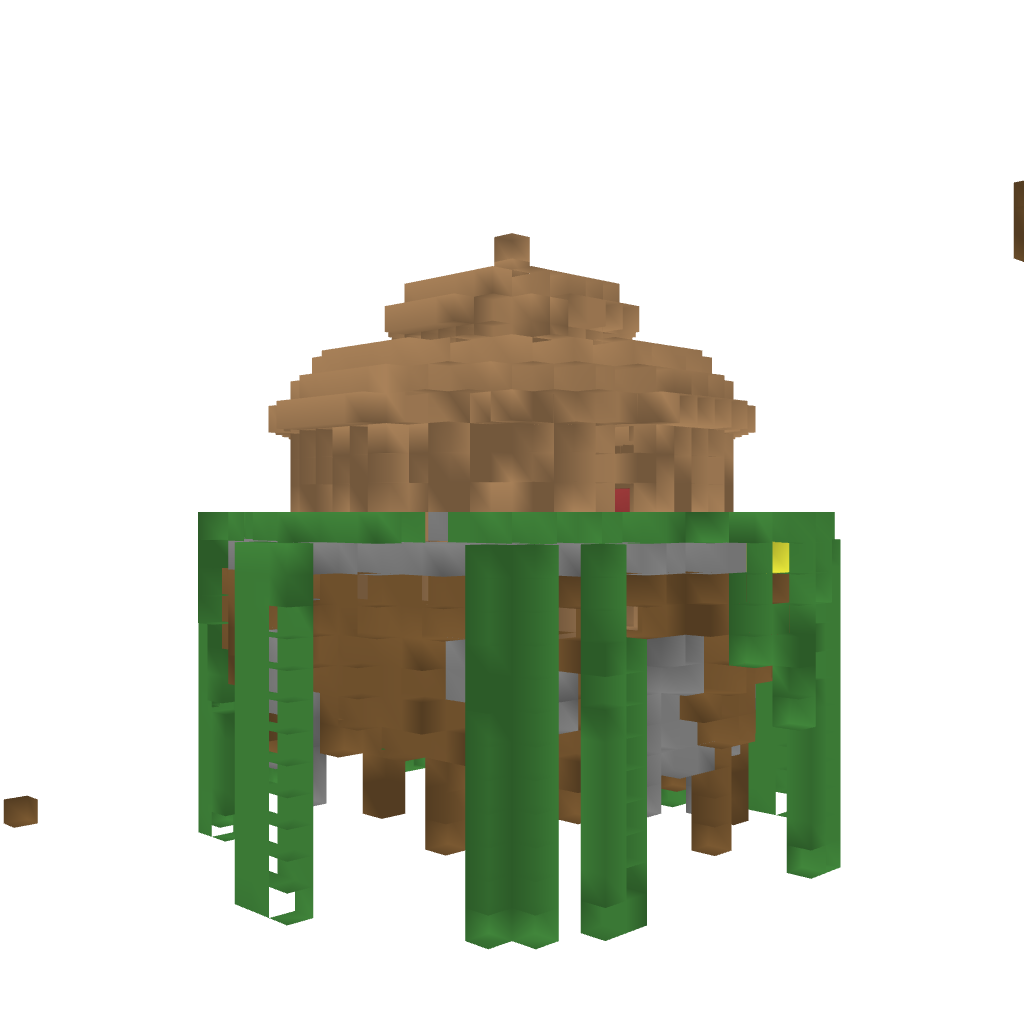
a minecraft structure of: Floating Island Jungle House good quality